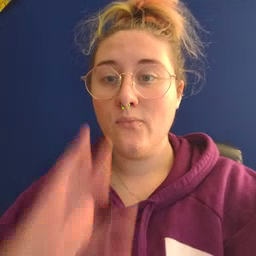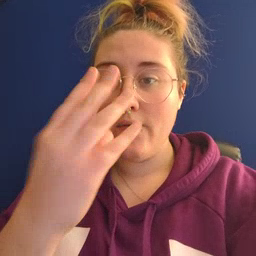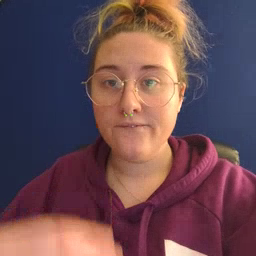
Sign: wolf